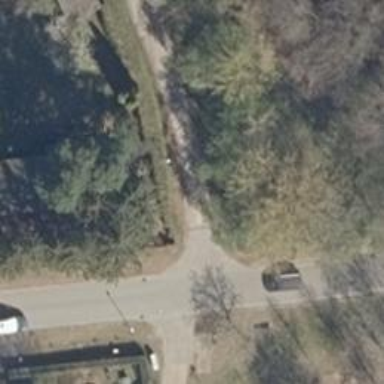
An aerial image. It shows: Residential road with compacted surface. There is no sidewalk along the road.